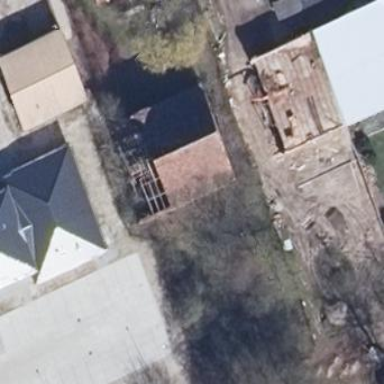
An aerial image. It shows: Ruins of building.